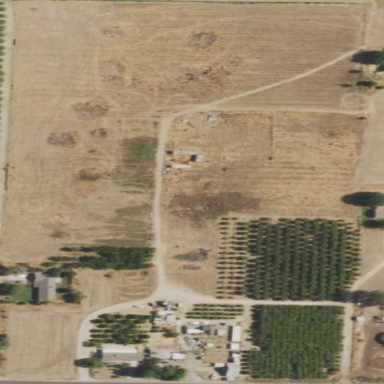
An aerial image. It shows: Orchard.